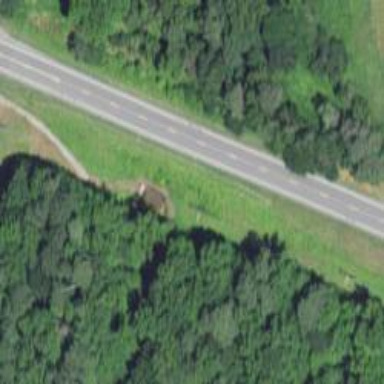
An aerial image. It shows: Culvert tunnel.